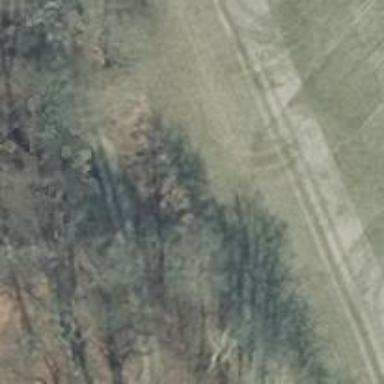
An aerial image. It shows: Track with grade 3 pebblestone surface.